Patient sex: M
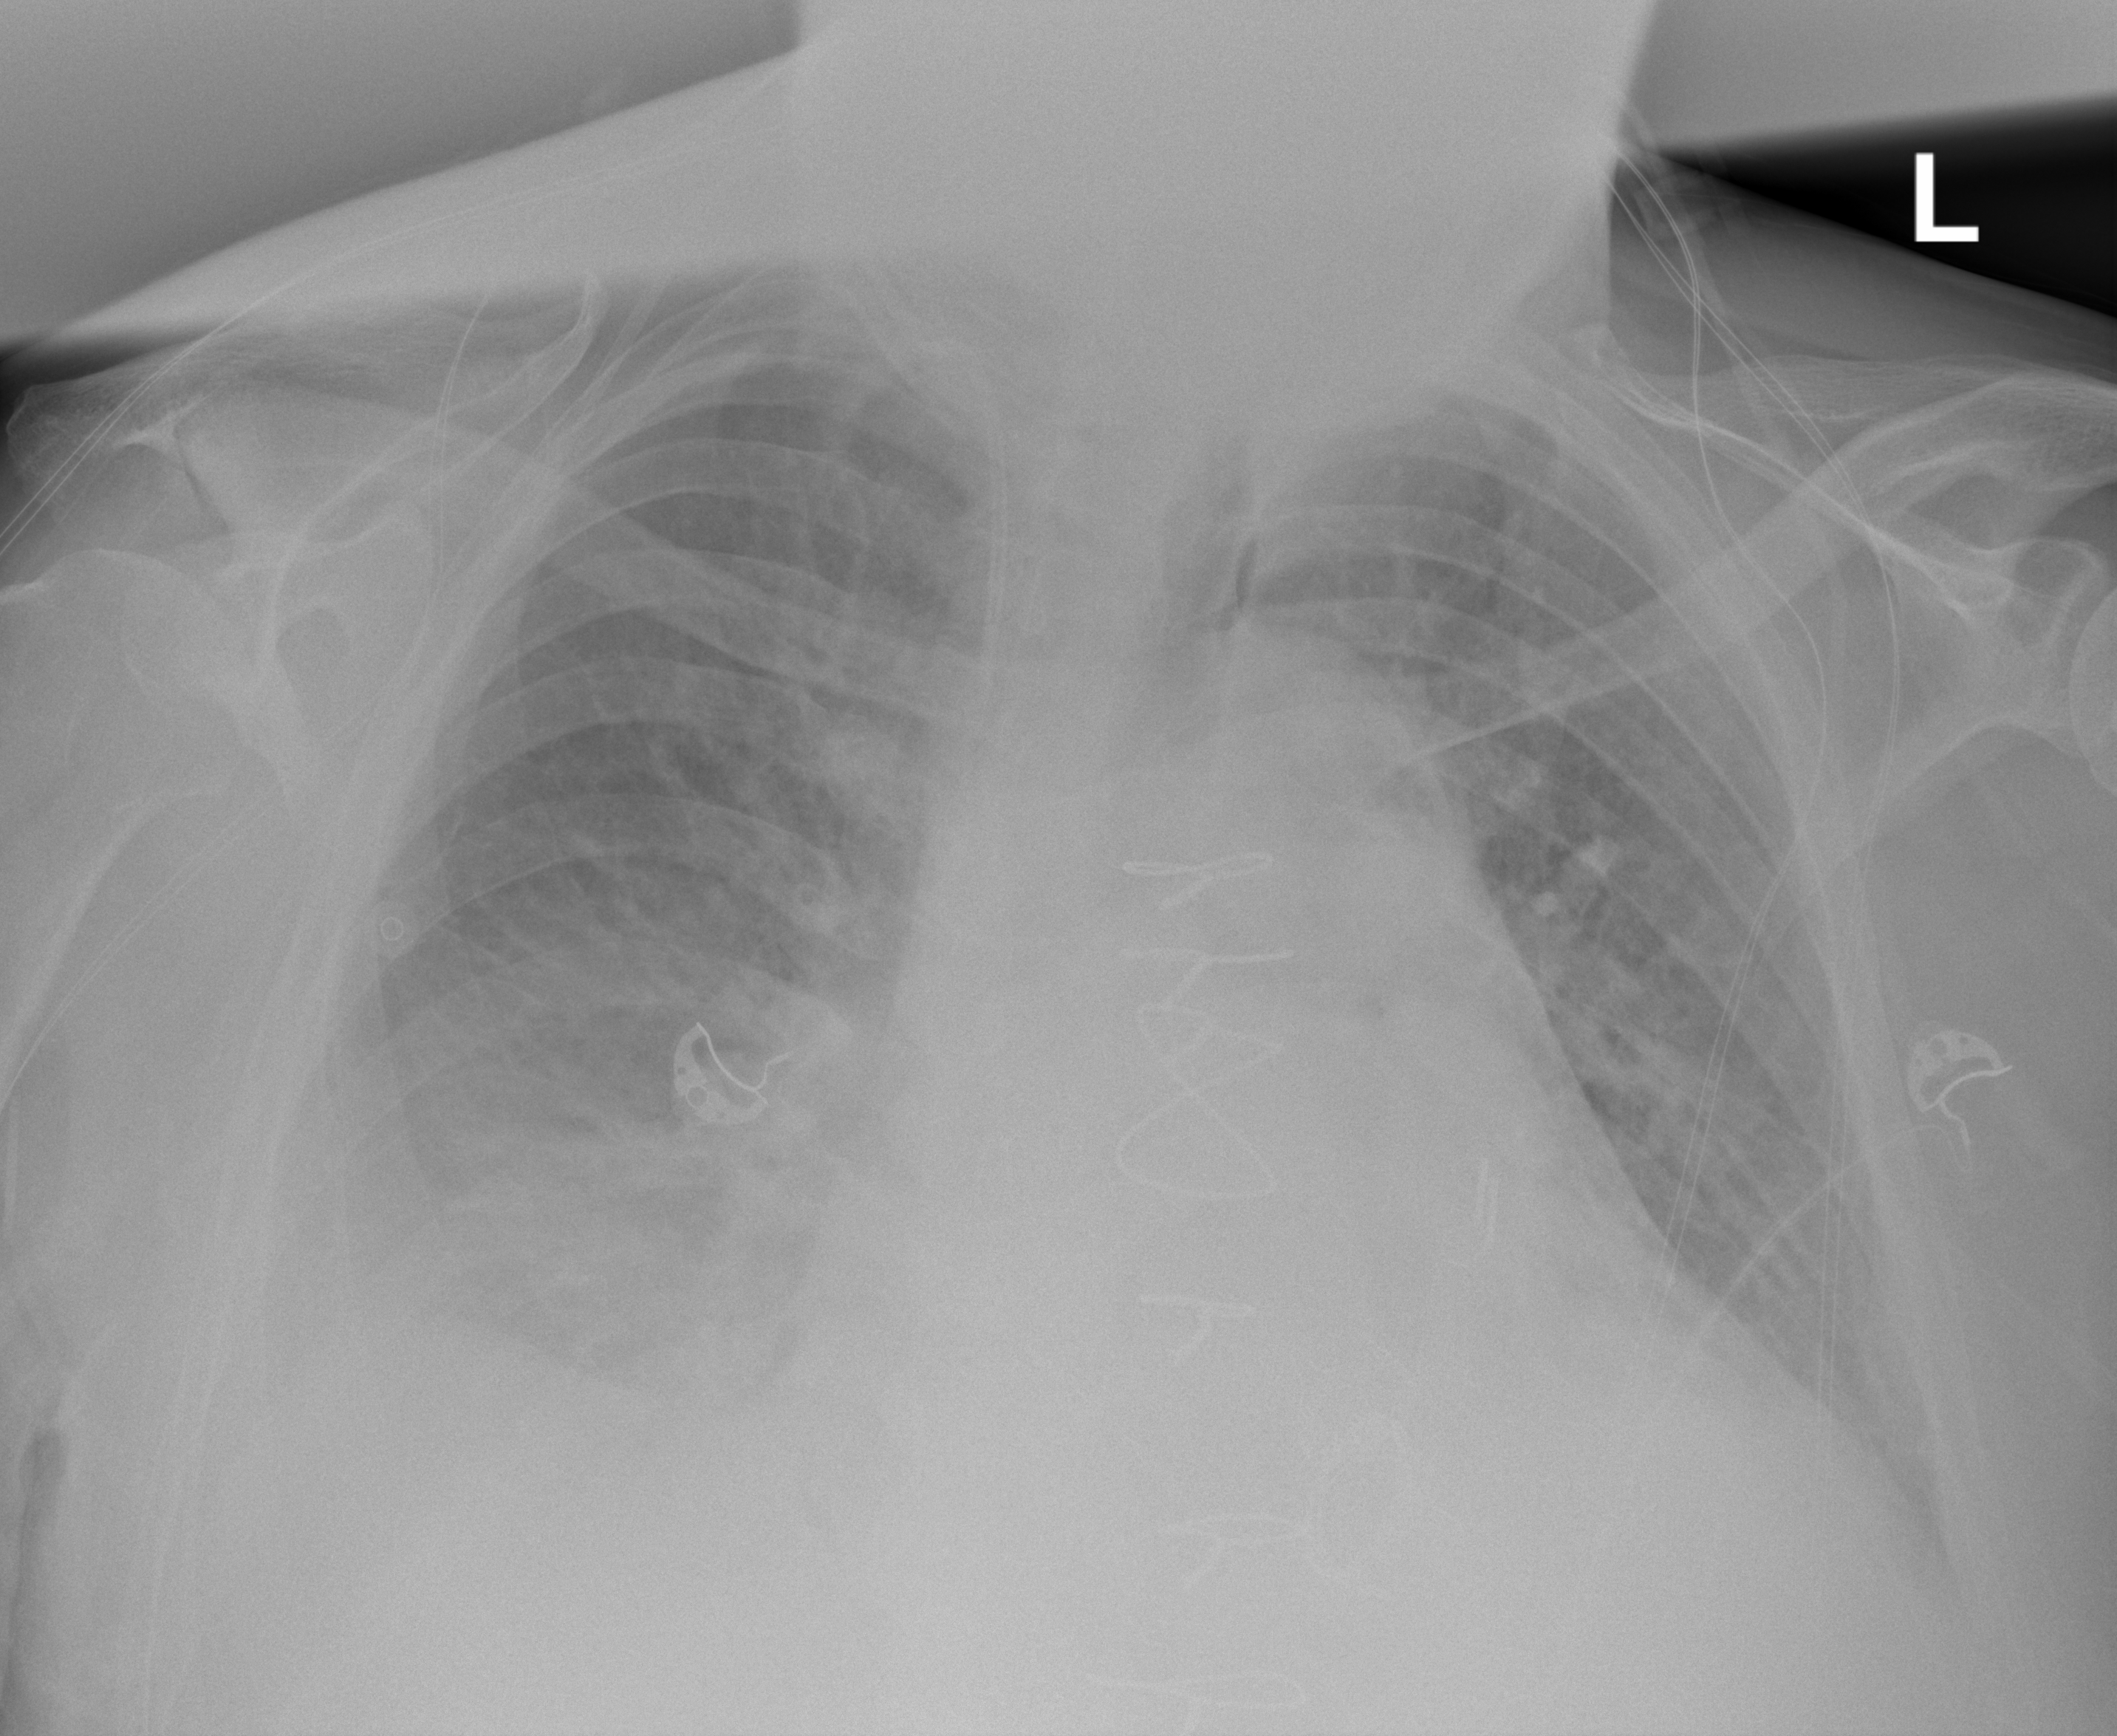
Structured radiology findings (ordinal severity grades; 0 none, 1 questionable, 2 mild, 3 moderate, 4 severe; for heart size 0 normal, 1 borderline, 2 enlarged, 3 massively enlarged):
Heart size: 3
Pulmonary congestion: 2
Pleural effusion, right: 3
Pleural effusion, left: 2
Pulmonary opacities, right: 2
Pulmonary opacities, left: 0
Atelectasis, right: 3
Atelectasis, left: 2